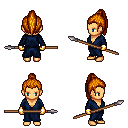
a pixel art fantasy rpg character, female body template, human, tanned skin, blue robe, teal pants, dark blonde long topknot hairstyle, gold gloves, spear, four views (front, back, left, right), 2x2 character sprite sheet, small pixel art, hard edges, no anti-aliasing